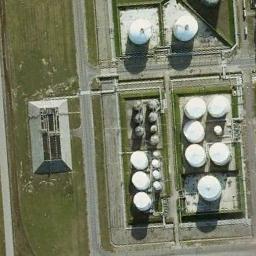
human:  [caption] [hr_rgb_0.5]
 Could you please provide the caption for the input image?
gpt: Several buildings are beside the storage tanks .

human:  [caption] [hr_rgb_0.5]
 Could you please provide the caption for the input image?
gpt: There are many neatly arranged storage tanks and many pipelines in the factory, And there is a lawn next to the factory .

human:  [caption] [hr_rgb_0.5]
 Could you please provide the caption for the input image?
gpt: There are nine tanks of different size .

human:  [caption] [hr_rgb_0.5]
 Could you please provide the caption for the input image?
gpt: There are big and small white storage tanks on the grass .

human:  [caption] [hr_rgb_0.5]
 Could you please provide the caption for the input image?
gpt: There are some storage tanks of different sizes beside a green meadow .